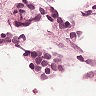
Metastatic tissue present: yes